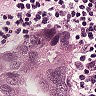
Metastatic tissue present: yes